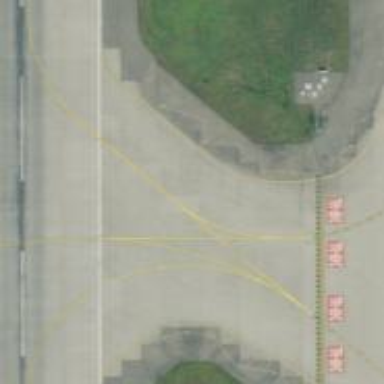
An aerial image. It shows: View of taxiway at the airport.